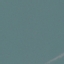
Land use / land cover class: SeaLake